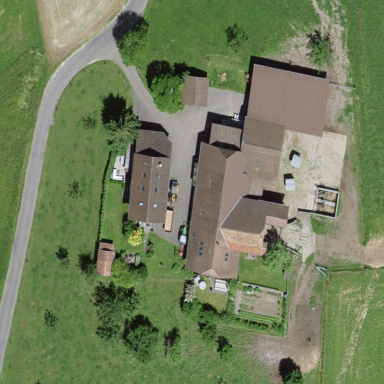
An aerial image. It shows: Farmyard area.